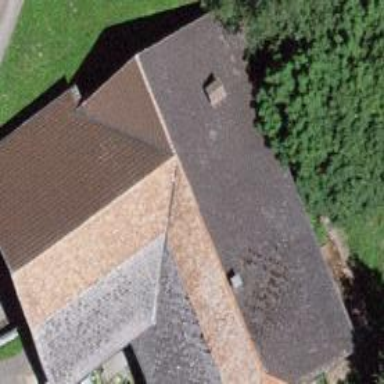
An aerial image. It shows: Farm building.